Question: I'm a java guy trying my hand in javascript and need some help. I came across an amazing tutorial on image uploads here <URL> and need some help figuring it out. I am currently working on the drag and drop image upload feature. Every time I drag an image onto my area the mouse turns green so it's activated. But then when I let go it should send me an alert that says one image was found. However it always just alerts 0. So the size of the array is 0. Any ideas? Thanks for taking a look. What I've tried with no success...
1. Copying and pasting the code from the tutorial into my javascript file exactly
2. Moving the code to add the listeners outside of a function and into a window onload
3. Every browser I have
...
'''
function toggleStrideMedia()
{
if(getDisplay("strideMediaWrapper") == "" || getDisplay("strideMediaWrapper") == "none")
{
show("strideMediaWrapper");
getElement("strideMediaDropZone").addEventListener("dragenter", dragenter, false);
getElement("strideMediaDropZone").addEventListener("dragover", dragover, false);
getElement("strideMediaDropZone").addEventListener("drop", drop, false);
}
else
{
hide("strideMediaWrapper");
}
}
function dragenter(e)
{
e.stopPropagation();
e.preventDefault();
}
function dragover(e)
{
e.stopPropagation();
e.preventDefault();
}
function drop(e)
{
e.stopPropagation();
e.preventDefault();
var dt = e.dataTransfer;
var files = dt.files;
// THIS SHOULD BE GIVING ME A ONE BUT IT ALWAYS GIVES ME A ZERO INSTEAD
alert(files.length);
handleFiles(files);
}
'''
.
- Fiddle Results

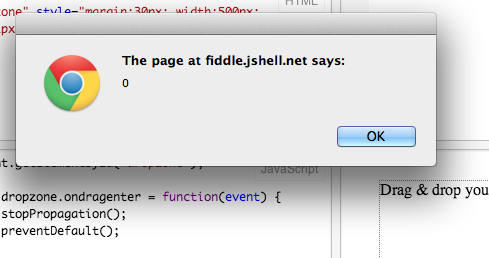
Answer: The actual problem turned out to be that if you try to drag images directly from one web browser tab to this web based drag and drop interface, the event will fire but no files will be dropped. The asker noted this issue on OSX and I was able to replicate the same behavior in Windows 7.
---
Without seeing your HTML, it's hard to tell what you were having difficulty with. If the ondragover/ondragenter piece wasn't set up correctly then dropping won't work, but you wouldn't see an alert at all, you'd just see the browser render the image from the local filesystem. That also means that you're almost certainly successfully adding the drop event to the correct element.
Try this Fiddle and see if it works for you: <URL>
'''
<div>
<div id="dropzone" style="margin:30px; width:500px; height:300px;
border:1px dotted grey;">
Drag & drop your file here...
</div>
</div>
'''
'''
var dropzone = document.getElementById("dropzone");
dropzone.ondragover = dropzone.ondragenter = function(event) {
event.stopPropagation();
event.preventDefault();
}
dropzone.ondrop= function drop(e)
{
e.stopPropagation();
e.preventDefault();
var dt = e.dataTransfer;
var files = dt.files;
alert(files.length);
}
'''